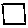
Label: square